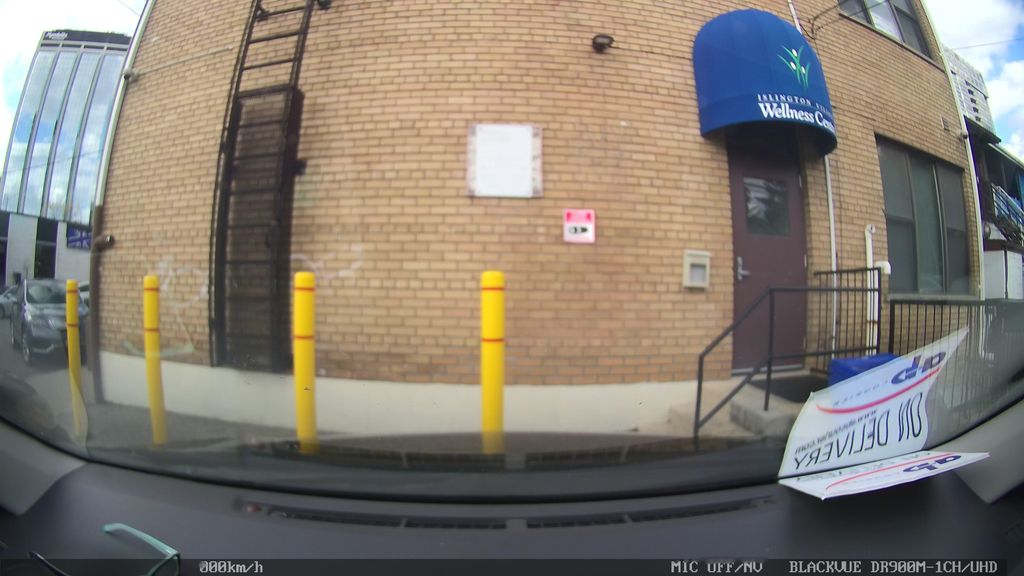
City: toronto